Interaction volume radius: 5 \u00c5
Interaction volume height: 25 \u00c5
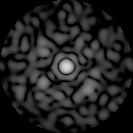
Disorder parameter: 0.7611